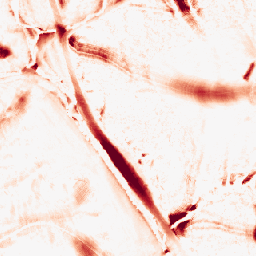
Category: morphological
Decomposition family: tophat
Decomposition parameters: size: 20
mode: white
Upsampling method: nearest
Upsampling parameters: scale: 8
Upsampling scale: 8